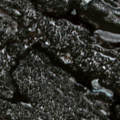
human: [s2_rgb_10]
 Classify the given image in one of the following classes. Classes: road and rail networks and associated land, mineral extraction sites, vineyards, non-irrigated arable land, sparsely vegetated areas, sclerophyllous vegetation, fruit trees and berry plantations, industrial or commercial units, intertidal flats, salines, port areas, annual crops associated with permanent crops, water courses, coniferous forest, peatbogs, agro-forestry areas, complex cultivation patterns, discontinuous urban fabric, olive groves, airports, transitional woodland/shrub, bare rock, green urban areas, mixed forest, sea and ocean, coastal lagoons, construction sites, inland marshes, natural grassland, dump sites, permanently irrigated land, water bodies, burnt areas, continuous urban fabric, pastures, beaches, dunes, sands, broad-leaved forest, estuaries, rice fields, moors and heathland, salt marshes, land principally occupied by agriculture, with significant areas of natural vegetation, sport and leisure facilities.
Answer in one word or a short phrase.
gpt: coniferous forest